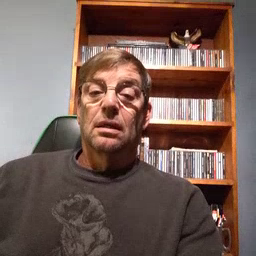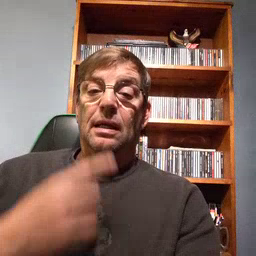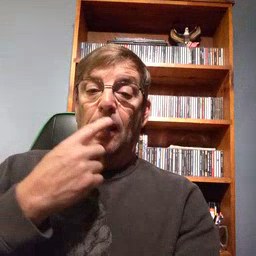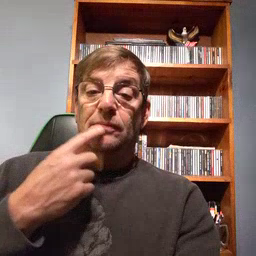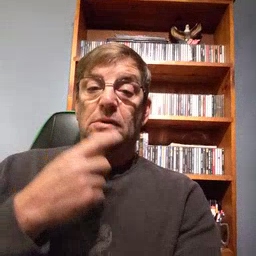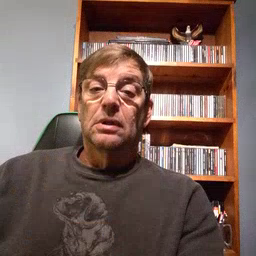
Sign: lips